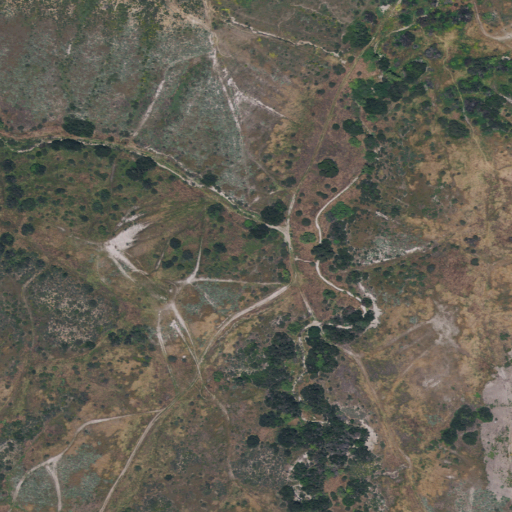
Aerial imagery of valley in California named Dillon Canyon containing grassland and shrub